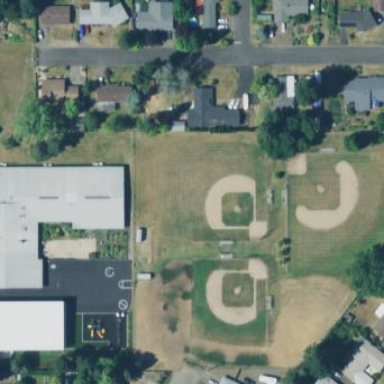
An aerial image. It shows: Baseball pitch for leisure land activities.